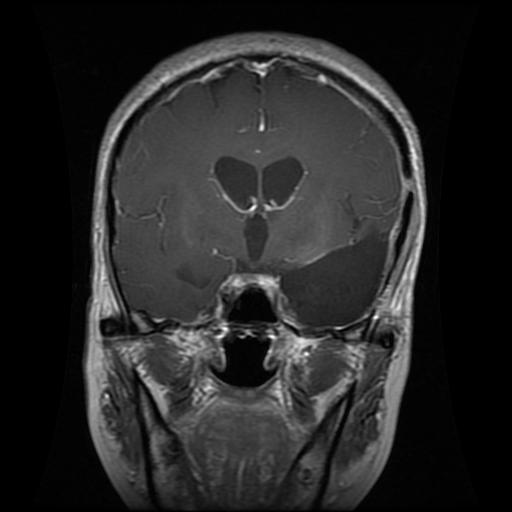
Label: glioma